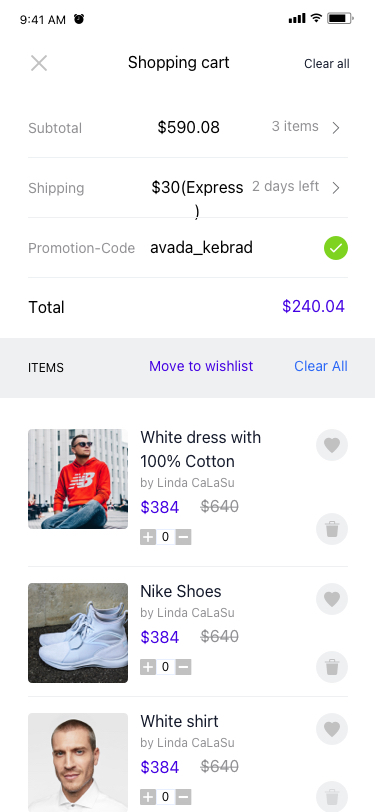
Text in this UI design:
Shopping cart
Clear all
White dress with
100% Cotton
$384
$640
by Linda CaLaSu
0
Nike Shoes
$384
$640
by Linda CaLaSu
0
White shirt
$384
$640
by Linda CaLaSu
0
Subtotal
$590.08
3 items
Shipping
$30(Express)
2 days left
Promotion-Code
avada_kebrad
3 items
Total

3 items
$240.04
ITEMS
Move to wishlist
Clear All
9:41 AM